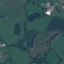
Label: Pasture